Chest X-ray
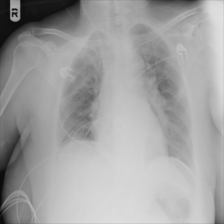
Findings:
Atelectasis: negative
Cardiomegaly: negative
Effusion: negative
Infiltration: negative
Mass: negative
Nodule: positive
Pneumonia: negative
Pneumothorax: negative
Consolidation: negative
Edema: negative
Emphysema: negative
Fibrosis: negative
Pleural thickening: negative
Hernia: negative